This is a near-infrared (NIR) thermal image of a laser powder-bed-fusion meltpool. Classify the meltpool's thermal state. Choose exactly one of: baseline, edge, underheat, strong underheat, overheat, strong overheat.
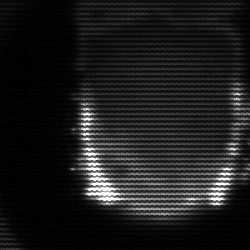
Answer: baseline